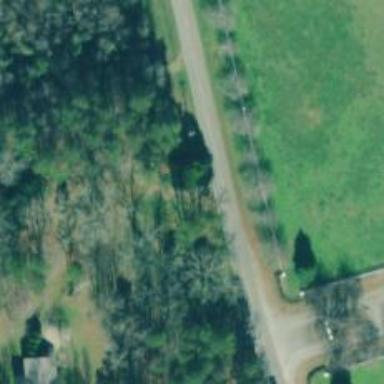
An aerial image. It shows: Driveway leading to service road.